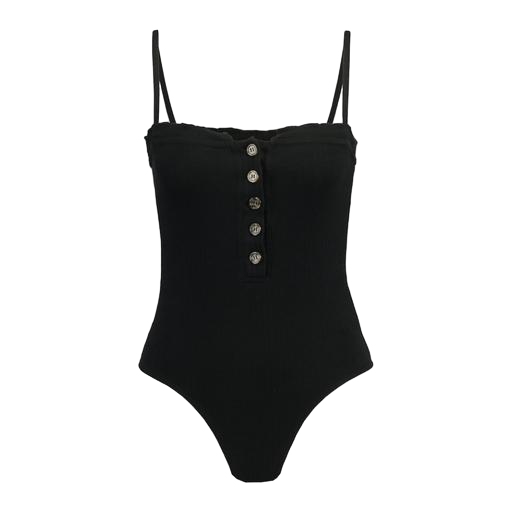
black one piece, black rib vest, black plunge bodysuit, white background